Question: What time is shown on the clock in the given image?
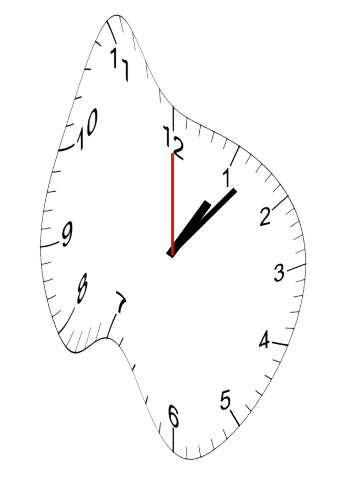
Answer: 01:07:00